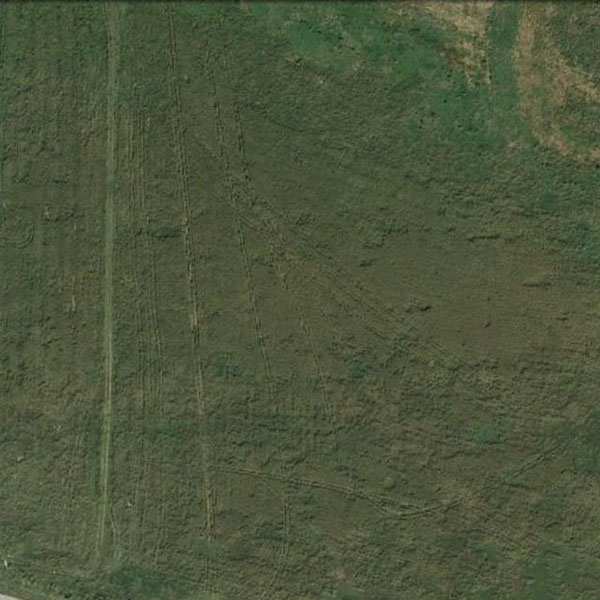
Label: Meadow